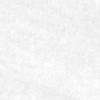
Label: no_change